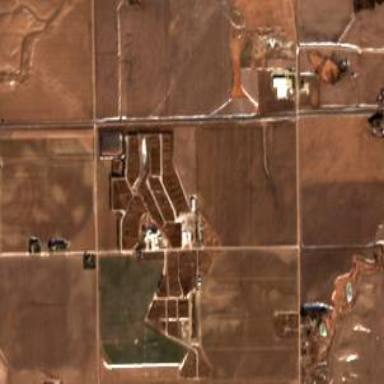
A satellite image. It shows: Feedlot within farmyard.